Aerial crown-view tile of a tropical tree (Barro Colorado Island, Panama), acquired 20250915:
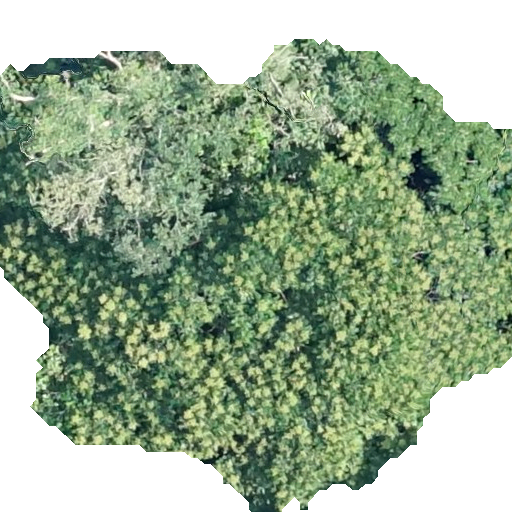
Species: Trattinnickia aspera
GBIF accepted scientific name: Trattinnickia aspera
Crown area: 274.345 m²